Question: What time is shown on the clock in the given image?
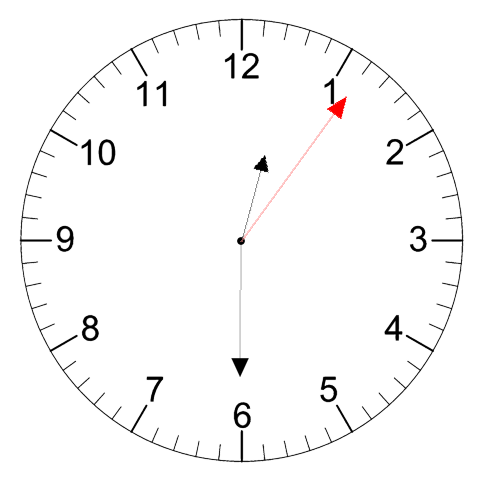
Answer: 12:30:06